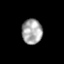
Tissue: skin
Cell type: Epithelial cells
Senescence score: 0.2433
Nuclear area (px): 503
Mean DAPI intensity: 166.437